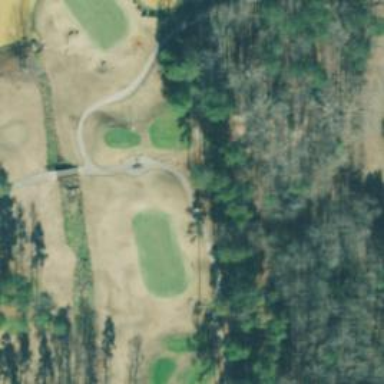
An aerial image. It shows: Golf hole.